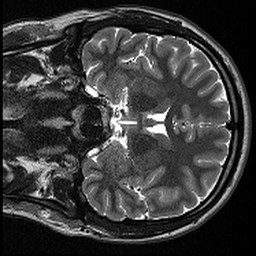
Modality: T2w
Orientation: coronal